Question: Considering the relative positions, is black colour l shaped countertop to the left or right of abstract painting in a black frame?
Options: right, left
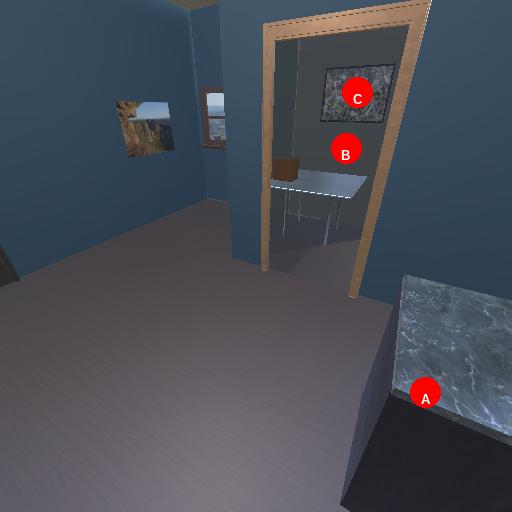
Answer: right